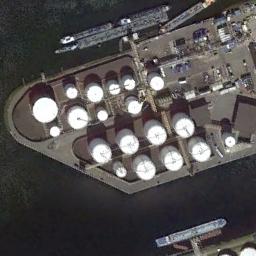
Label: storage_tank